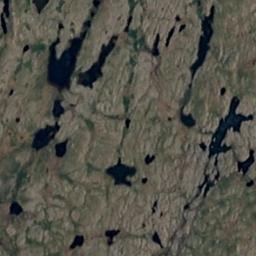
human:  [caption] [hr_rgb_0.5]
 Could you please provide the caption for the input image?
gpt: The wetland consists of bare land and water .

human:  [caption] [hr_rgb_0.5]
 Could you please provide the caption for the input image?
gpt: There are many different areas of water surrounded by wetlands .

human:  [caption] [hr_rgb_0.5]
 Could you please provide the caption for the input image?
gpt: There is a large land mixed with green and brown in the river in a wetland .

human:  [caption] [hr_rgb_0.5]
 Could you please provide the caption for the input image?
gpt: One third of this wetland is lake .

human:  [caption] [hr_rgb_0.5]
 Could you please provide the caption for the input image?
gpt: There are some water areas and much bare land on the wetland .